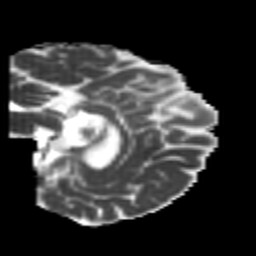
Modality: MD
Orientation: sagittal
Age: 22
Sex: female
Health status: healthy
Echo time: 0.074 s